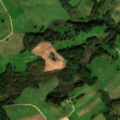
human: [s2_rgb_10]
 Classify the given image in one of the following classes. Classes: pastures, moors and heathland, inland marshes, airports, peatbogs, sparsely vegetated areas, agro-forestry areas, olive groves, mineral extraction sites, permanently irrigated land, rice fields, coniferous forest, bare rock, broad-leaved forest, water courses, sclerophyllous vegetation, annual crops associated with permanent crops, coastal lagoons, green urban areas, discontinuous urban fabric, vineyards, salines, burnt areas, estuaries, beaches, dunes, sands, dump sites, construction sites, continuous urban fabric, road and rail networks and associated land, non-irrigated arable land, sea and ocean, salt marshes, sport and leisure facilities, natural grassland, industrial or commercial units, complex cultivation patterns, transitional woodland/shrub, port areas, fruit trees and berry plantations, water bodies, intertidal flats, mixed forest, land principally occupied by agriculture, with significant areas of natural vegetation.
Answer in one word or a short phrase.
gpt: non-irrigated arable land, complex cultivation patterns, land principally occupied by agriculture, with significant areas of natural vegetation, broad-leaved forest